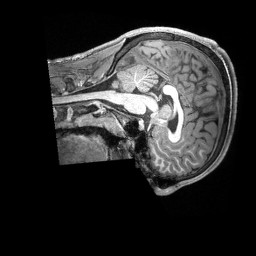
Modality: T1w
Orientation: sagittal
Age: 21
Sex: male
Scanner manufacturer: siemens
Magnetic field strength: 3 T
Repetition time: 2.3 s
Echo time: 0.00228 s